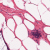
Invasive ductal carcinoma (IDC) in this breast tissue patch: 0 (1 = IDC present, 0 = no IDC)